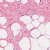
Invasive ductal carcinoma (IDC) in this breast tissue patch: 0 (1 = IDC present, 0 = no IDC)